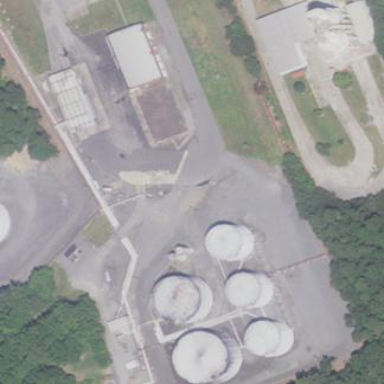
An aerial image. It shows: Industrial area designated as petroleum terminal.